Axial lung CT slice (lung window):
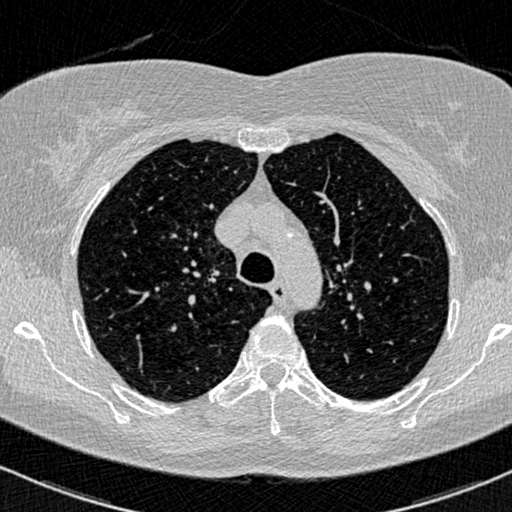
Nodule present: no